Aerial crown-view tile of a tropical tree (Barro Colorado Island, Panama), acquired 20240918:
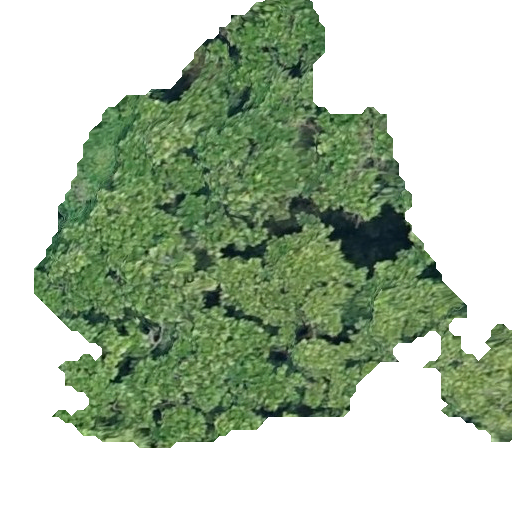
Species: Anacardium excelsum
GBIF accepted scientific name: Anacardium excelsum
Crown area: 204.696 m²